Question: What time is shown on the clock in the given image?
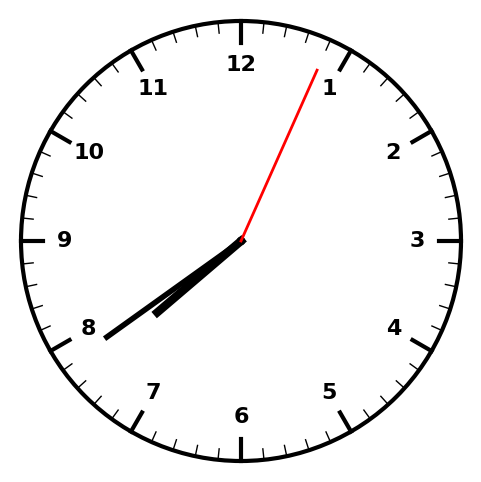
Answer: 07:39:04